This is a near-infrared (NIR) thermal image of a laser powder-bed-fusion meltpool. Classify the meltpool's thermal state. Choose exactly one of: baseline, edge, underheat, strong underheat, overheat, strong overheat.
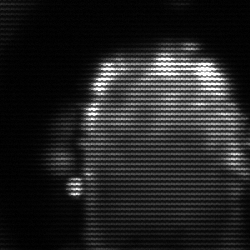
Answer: baseline